Question: I am looking to convert and store information from a large (3TB) set of *.1sc images (Bio-Rad, Quantity One). In addition to having the actual image, the file contains a good deal of information regarding where/how the image was taken (meta-data). All of this seams to be held in the Intel Hex format (or at least they all open with "Stable File Version 2.0 Intel Format" in hex).
The ImageJ plugin <URL>.
My real problem isn't actually parsing the hex to find what I'm looking for. Where I'm failing is actually converting the hex into something meaning full. Example:

I can parse the hex for 'scan_area', but I haven't been able to convert '00 10 00 16 00 EC B5 86 00' into something meaningful.
Approaching this from the same direction as a <URL>. In particular this section:
'''
if (getMetadataOptions().getMetadataLevel() != MetadataLevel.MINIMUM) {
String units = firstIFD.getIFDStringValue(MD_FILE_UNITS);
String lab = firstIFD.getIFDStringValue(MD_LAB_NAME);
addGlobalMeta("Scale factor", scale);
addGlobalMeta("Lab name", lab);
addGlobalMeta("Sample info", info);
addGlobalMeta("Date prepared", prepDate);
addGlobalMeta("Time prepared", prepTime);
addGlobalMeta("File units", units);
addGlobalMeta("Data format",
fmt == SQUARE_ROOT ? "square root" : "linear");
}
'''
Because the 'MetadataLevel' set in all the Bio-Rad scripts is 'MetadataLevel.MINIMUM'. I tried adding the additional metadata I wanted here, but again it wasn't able to be convert/decoded usefully.
---
If so, am I working in the right section of code? The source for bio-formats is quite large, and I won't even pretend to have a good grasp on it (though I'm trying). Am I just running into a proprietary format problem? Can anyone tell me how to convert the hex values or point more to a resource that explains it?
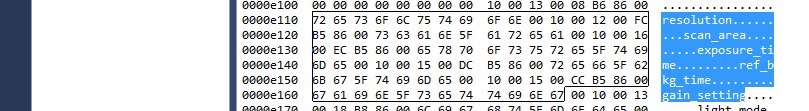
Answer: First of all: note that of the sources you linked above actually correspond to the '.1sc' file format reader of Bio-Formats. You want the <URL>.
The Bio-Formats library parses three types of metadata. From the <URL> page:
> There are three types of metadata in Bio-Formats, which we call core metadata, original metadata, and OME metadata.
1. Core metadata only includes things necessary to understand the basic structure of the pixels: image resolution; number of focal planes, time points, channels, and other dimensional axes; byte order; dimension order; color arrangement (RGB, indexed color or separate channels); and thumbnail resolution.
2. Original metadata is information specific to a particular file format. These fields are key/value pairs in the original format, with no guarantee of cross-format naming consistency or compatibility. Nomenclature often differs between formats, as each vendor is free to use their own terminology.
3. OME metadata is information from #1 and #2 converted by Bio-Formats into the OME data model. Performing this conversion is the primary purpose of Bio-Formats. Bio-Formats uses its ability to convert proprietary metadata into OME-XML as part of its integration with the OME and OMERO servers--essentially, they are able to populate their databases in a structured way because Bio-Formats sorts the metadata into the proper places. This conversion is nowhere near complete or bug free, but we are constantly working to improve it. We would greatly appreciate any and all input from users concerning missing or improperly converted metadata fields.
The <URL> are capable of dumping all key/value pairs for a given dataset, as well as the converted .
In your case, if what you want is quantity over quality, you probably want to record all the original metadata somehow. The 'showinf' command line tool does that automatically (you actually have to pass the '-nometa' flag to suppress it).
If you look over the complete list of original metadata key/value pairs and the information you seek is still not there, then we'd have to go to the next level and improve the <URL> to parse more metadata.
Unfortunately, inspecting the source code, it looks like essentially nothing is parsed into the original metadata table for that file format. It was likely reverse engineered, since the <URL> says that we do not have a specification document for it.
So what that means is that the Bio-Formats developers are as clueless about the file structure as you are, and would do the same thing you are doing: stare at a hex editor and try to figure things out. Some tricks include:
- - -
You could also email Bio-Rad to ask whether they are willing to send a spec, and if so, use it to improve the file format reader, and/or forward it on to the Bio-Formats developers.